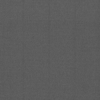
Label: dusty